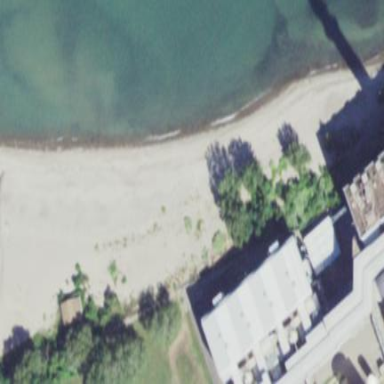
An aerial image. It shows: Sandy beach with natural surroundings.